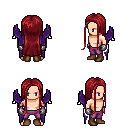
a pixel art fantasy rpg character, male body template, human, light skin, purple wings, magenta pants, brunette extra-long hairstyle, metal gloves, brown shoes, four views (front, back, left, right), 2x2 character sprite sheet, small pixel art, hard edges, no anti-aliasing